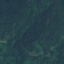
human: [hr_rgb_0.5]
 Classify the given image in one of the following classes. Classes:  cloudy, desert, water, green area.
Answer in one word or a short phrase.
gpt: green area